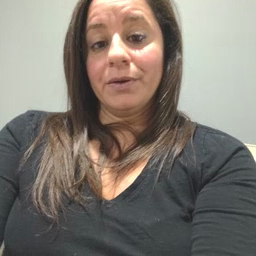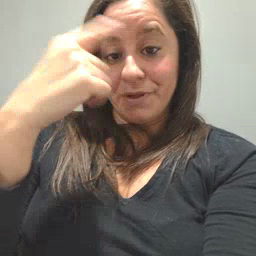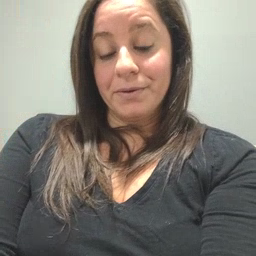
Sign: black